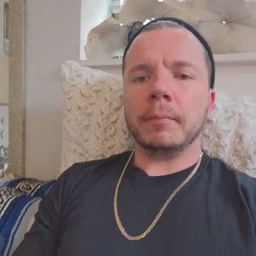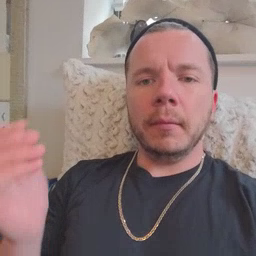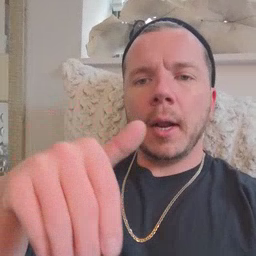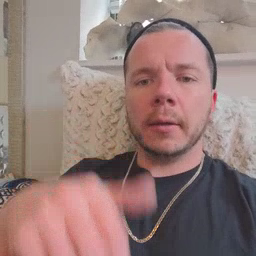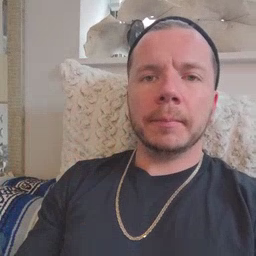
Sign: night